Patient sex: M
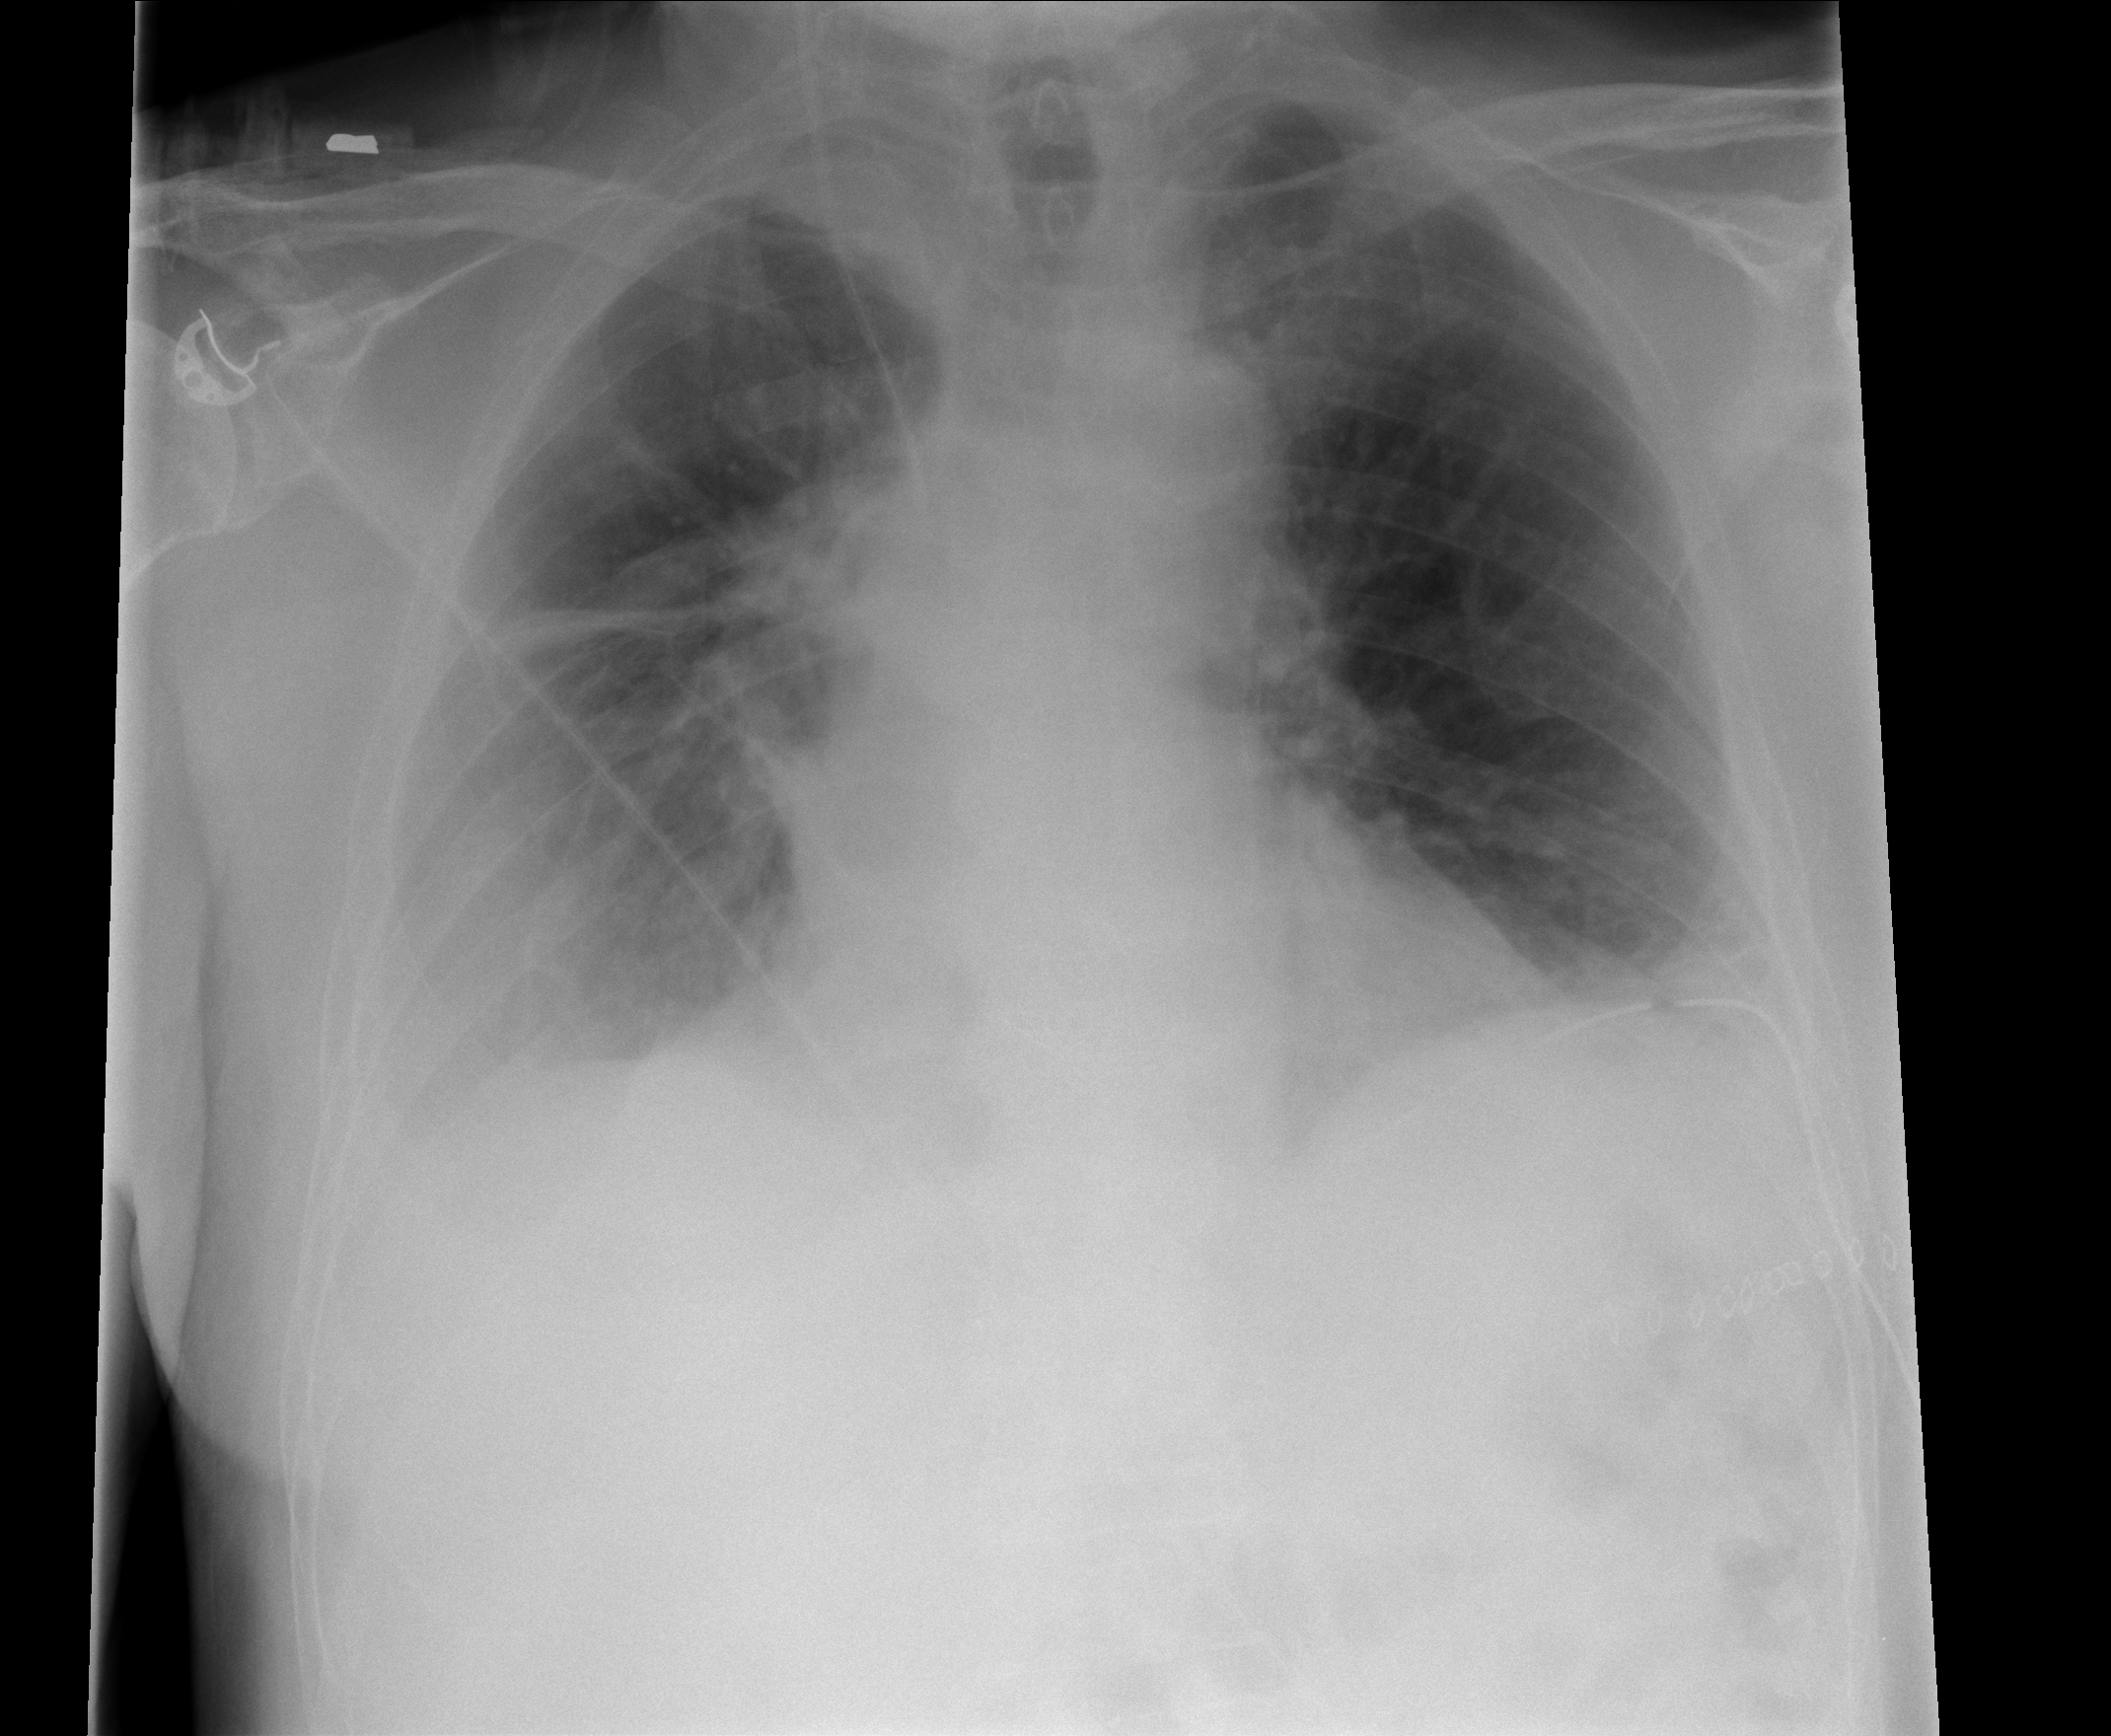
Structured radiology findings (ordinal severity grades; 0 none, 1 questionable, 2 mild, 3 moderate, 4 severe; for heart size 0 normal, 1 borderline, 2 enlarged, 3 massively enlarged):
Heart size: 0
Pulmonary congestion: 0
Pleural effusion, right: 2
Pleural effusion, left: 1
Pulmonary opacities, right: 0
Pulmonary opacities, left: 0
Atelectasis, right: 2
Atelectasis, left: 2